Current action and preconditions to check: trajectory_clear

Your task: For each precondition in the list above, predict whether it will hold at this action.

Consider the current scene as observed from the mobile robot's camera, and analyze the predicted future states of all dynamic agents (e.g., people, animals, vehicles, or any moving entities) within the NEXT SECOND.

IMPORTANT: Only answer "very likely" if you are absolutely certain—based on strong, clear evidence—that a dynamic agent will violate the precondition in the predicted future state. Do NOT answer "very likely" for unlikely, ambiguous, or low-probability risks.

Ask yourself for each precondition: Is there a high probability, with clear and convincing evidence, that the predicted future states of any dynamic agent will interfere with the predicted future state of the currently executing action within the NEXT SECOND, causing that precondition to fail?

Assess the risk level based on these predictions. Use "likely" or "very likely" if motions create a clear risk of interference.

Use "neutral" or "improbable" if agents are nearby but their predicted paths are clearly diverging or non-conflicting.

Failure Risk Categories: "very improbable", "improbable", "neutral", "likely", "very likely"

Answer Format: Output ONLY the probability_of_failure value from these categories: "very improbable", "improbable", "neutral", "likely", "very likely"

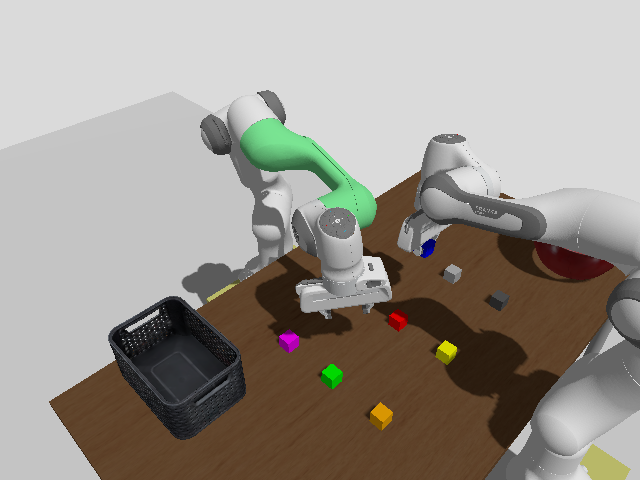

Answer: improbable